Here is the time-frequency (STFT) view of a rotor kit's vibration measurement. Classify the rotor condition as one of: normal, misalignment, unbalance, looseness.
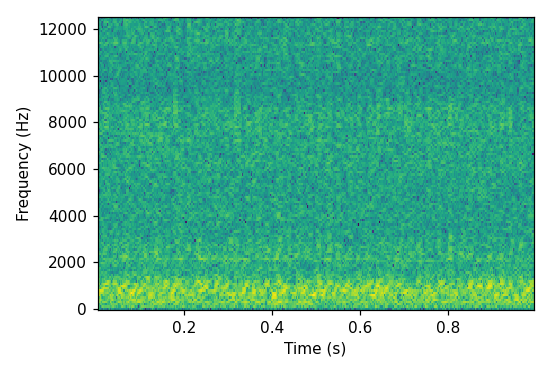
Answer: unbalance